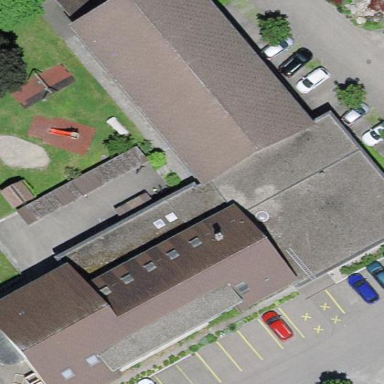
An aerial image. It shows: School building.